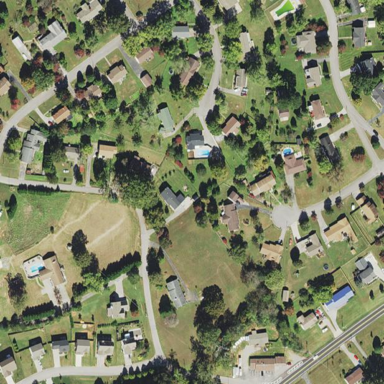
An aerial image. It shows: This residential area consists of single-family homes.